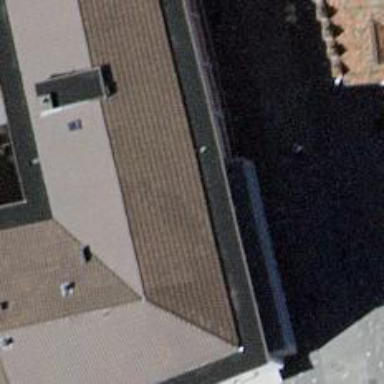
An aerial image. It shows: Restaurant.